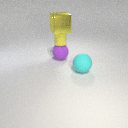
large purple rubber sphere below small yellow rubber cylinder